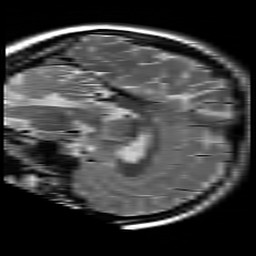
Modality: T2w
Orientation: sagittal
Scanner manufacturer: siemens
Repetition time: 3.9 s
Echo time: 0.076 s